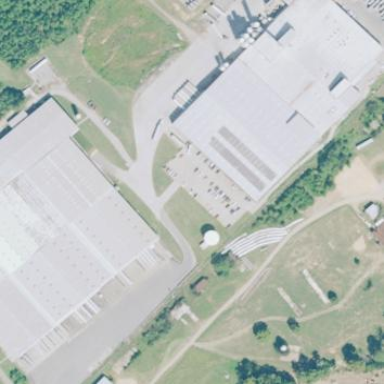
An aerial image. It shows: Industrial area.